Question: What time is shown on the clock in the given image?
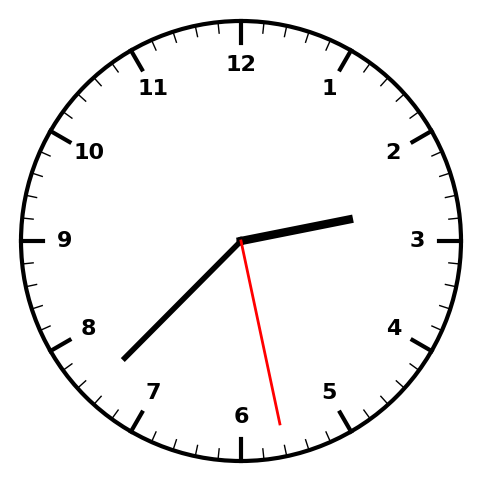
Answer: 02:37:28